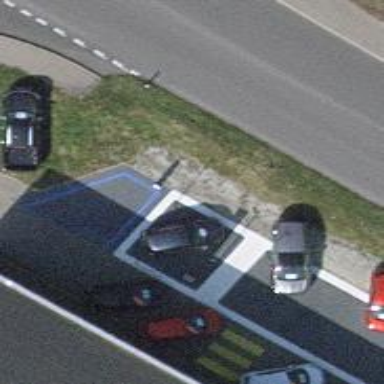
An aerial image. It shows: Charging station.